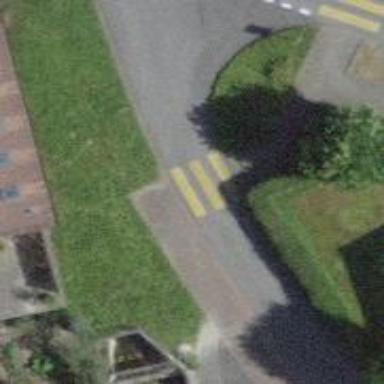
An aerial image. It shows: Kerb barrier.